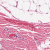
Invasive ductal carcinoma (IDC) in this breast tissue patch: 0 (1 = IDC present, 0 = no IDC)